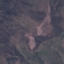
Label: HerbaceousVegetation